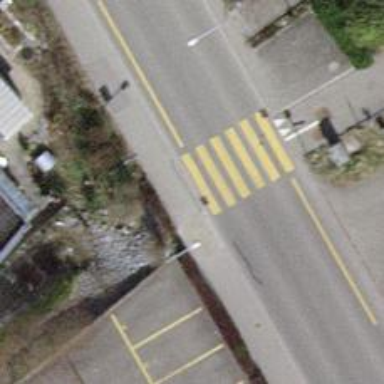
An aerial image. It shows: Kerb barrier.